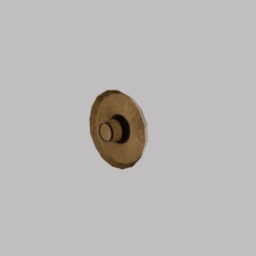
Label: people